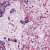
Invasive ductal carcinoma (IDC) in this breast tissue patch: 1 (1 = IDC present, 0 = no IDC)